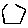
Label: hexagon